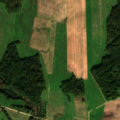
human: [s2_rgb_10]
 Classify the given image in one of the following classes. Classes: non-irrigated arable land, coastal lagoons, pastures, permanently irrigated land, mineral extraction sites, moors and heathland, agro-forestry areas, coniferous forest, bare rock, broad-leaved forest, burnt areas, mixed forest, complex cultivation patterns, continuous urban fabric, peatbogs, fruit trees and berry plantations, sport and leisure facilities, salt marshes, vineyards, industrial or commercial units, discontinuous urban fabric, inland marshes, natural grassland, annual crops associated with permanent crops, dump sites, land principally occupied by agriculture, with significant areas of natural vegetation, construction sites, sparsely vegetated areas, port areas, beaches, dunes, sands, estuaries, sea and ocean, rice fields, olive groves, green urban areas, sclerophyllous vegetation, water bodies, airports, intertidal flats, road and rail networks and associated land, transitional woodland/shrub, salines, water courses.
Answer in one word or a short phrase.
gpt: non-irrigated arable land, pastures, land principally occupied by agriculture, with significant areas of natural vegetation, broad-leaved forest